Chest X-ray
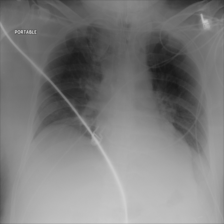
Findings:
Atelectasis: negative
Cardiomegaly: negative
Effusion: negative
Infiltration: positive
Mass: negative
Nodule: negative
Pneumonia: negative
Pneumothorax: negative
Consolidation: negative
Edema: negative
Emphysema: negative
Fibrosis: negative
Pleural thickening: negative
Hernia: negative